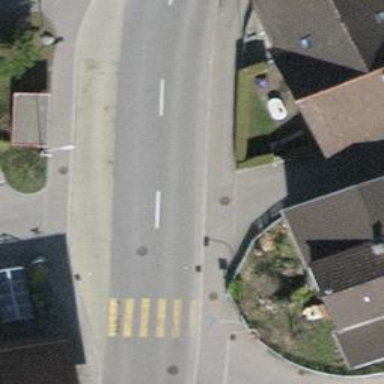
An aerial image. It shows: Public transport stop position.